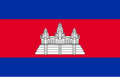
Flag of Cambodia